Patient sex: F
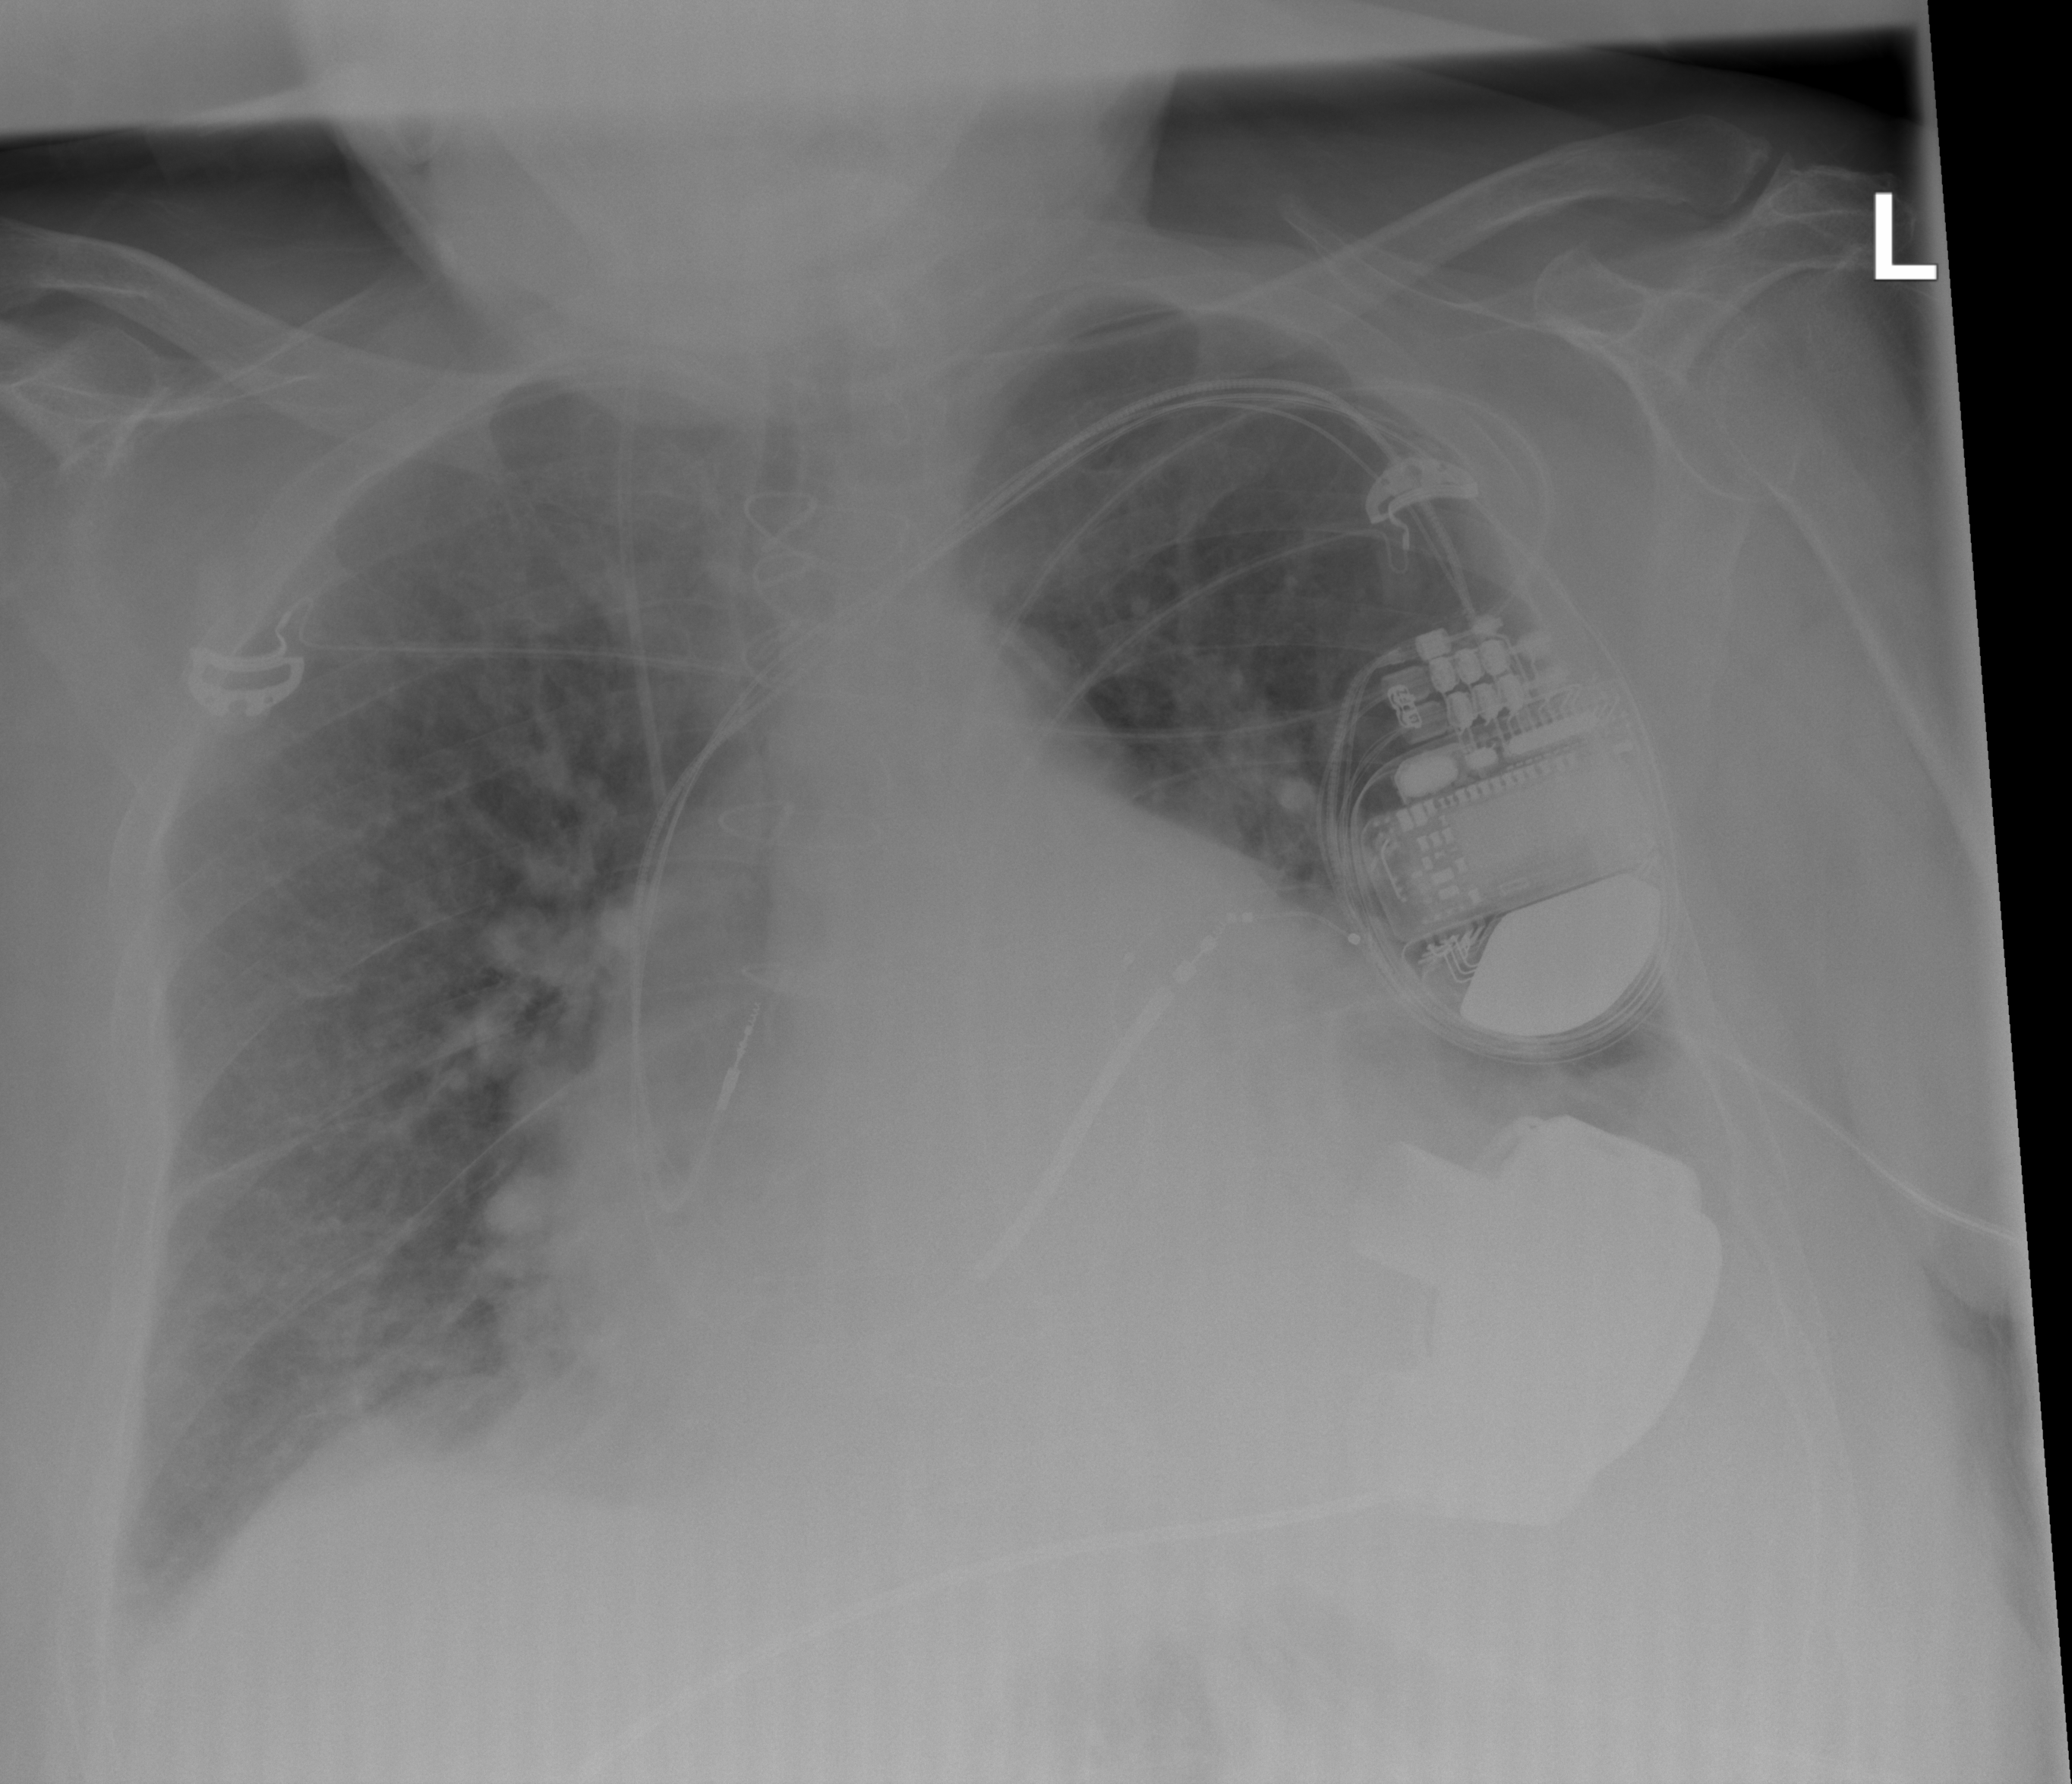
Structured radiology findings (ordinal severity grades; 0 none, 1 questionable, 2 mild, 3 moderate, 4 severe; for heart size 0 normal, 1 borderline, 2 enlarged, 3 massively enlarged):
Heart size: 2
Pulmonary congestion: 2
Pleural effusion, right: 1
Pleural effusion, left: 2
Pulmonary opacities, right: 3
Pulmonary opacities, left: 2
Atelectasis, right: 2
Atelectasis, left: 2